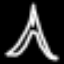
Label: The Eiffel Tower